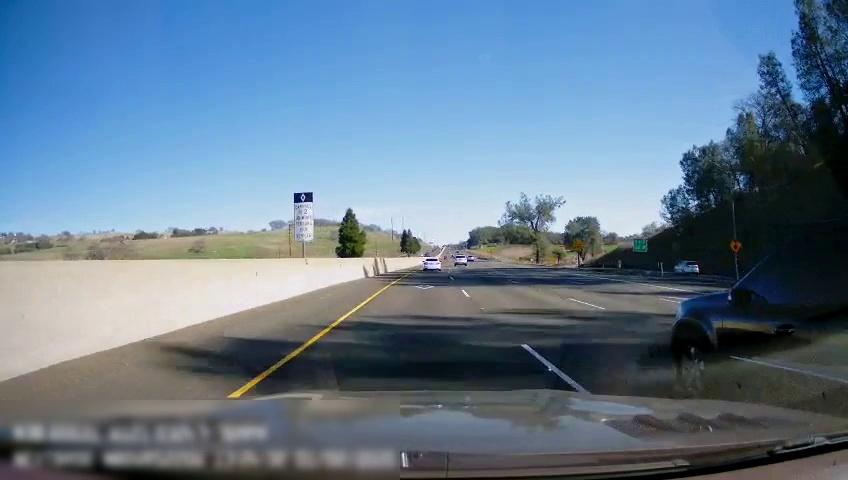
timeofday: Day
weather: Sunny
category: Drivable Space
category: Drivable Space
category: Vehicles | Car
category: Vehicles | SUV
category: Vehicles | SUV
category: Vehicles | Car
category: Lanes | Current Lane
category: Lanes | Current Lane
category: Lanes | Alternate Lane
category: Lanes | Alternate Lane
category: Lanes | Alternate Lane
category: Traffic | Signs
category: Traffic | Signs
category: Traffic | Signs
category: Traffic | Signs